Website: bh-photo
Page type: customer-info-address
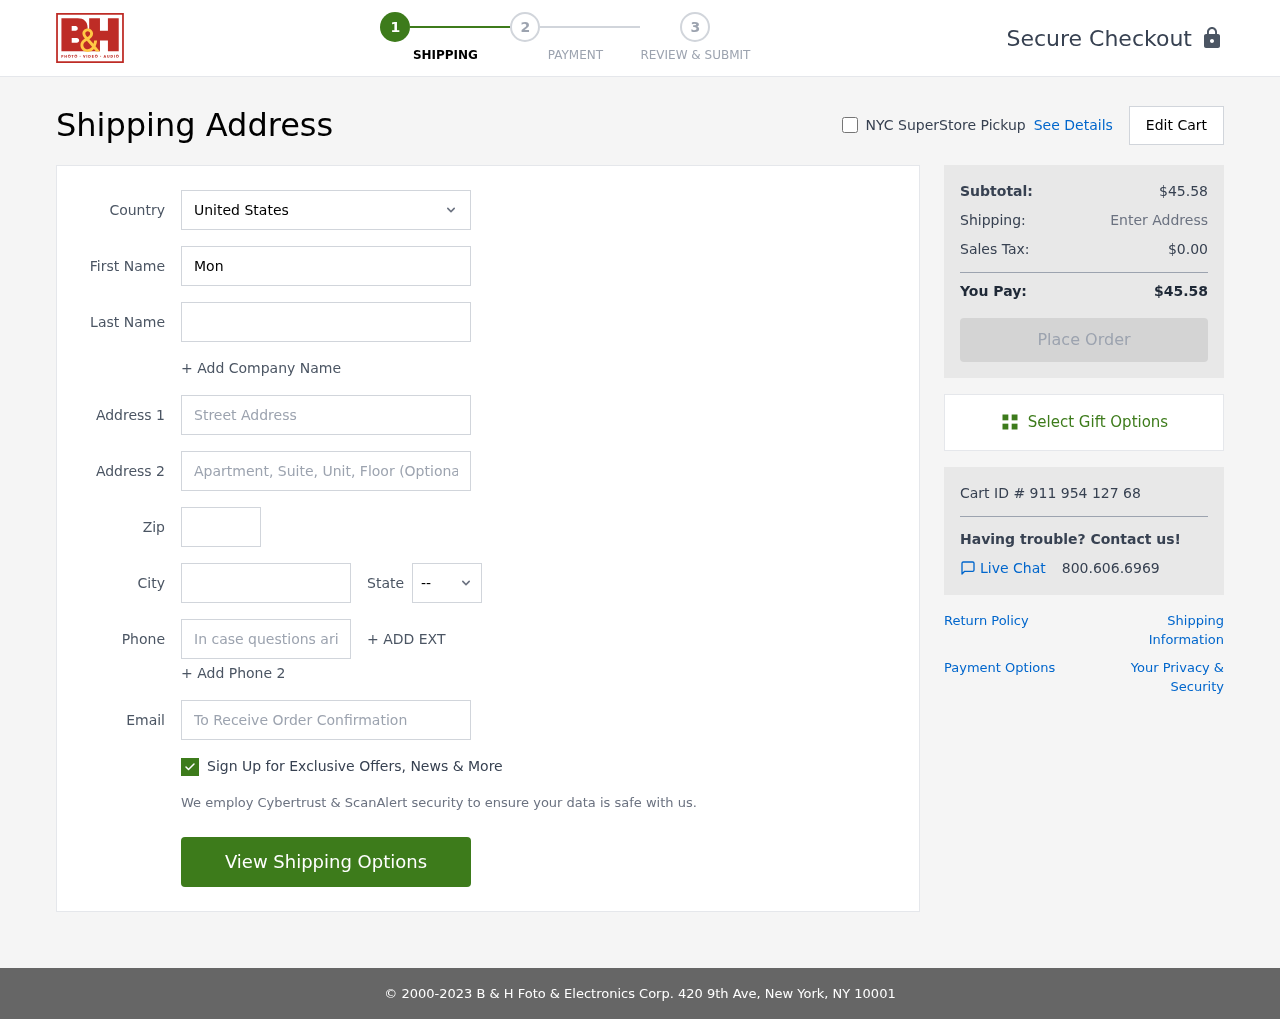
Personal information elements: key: PII_CITY
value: Samuelbury
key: PII_COUNTRY
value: United States
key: PII_EMAIL
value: monica_odonnell@yahoo.com
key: PII_FIRSTNAME
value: Monica
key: PII_LASTNAME
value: Odonnell
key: PII_PHONE
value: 7856861746
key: PII_POSTCODE
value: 23552
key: PII_STATE_ABBR
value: GA
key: PII_STREET
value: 876 Spencer Island
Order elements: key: ORDER_SUBTOTAL
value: $45.58
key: ORDER_TAX
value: $0.00
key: ORDER_TOTAL
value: $45.58
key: ORDER_ID
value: Cart ID # 911 954 127 68